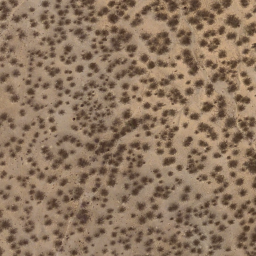
Label: chaparral